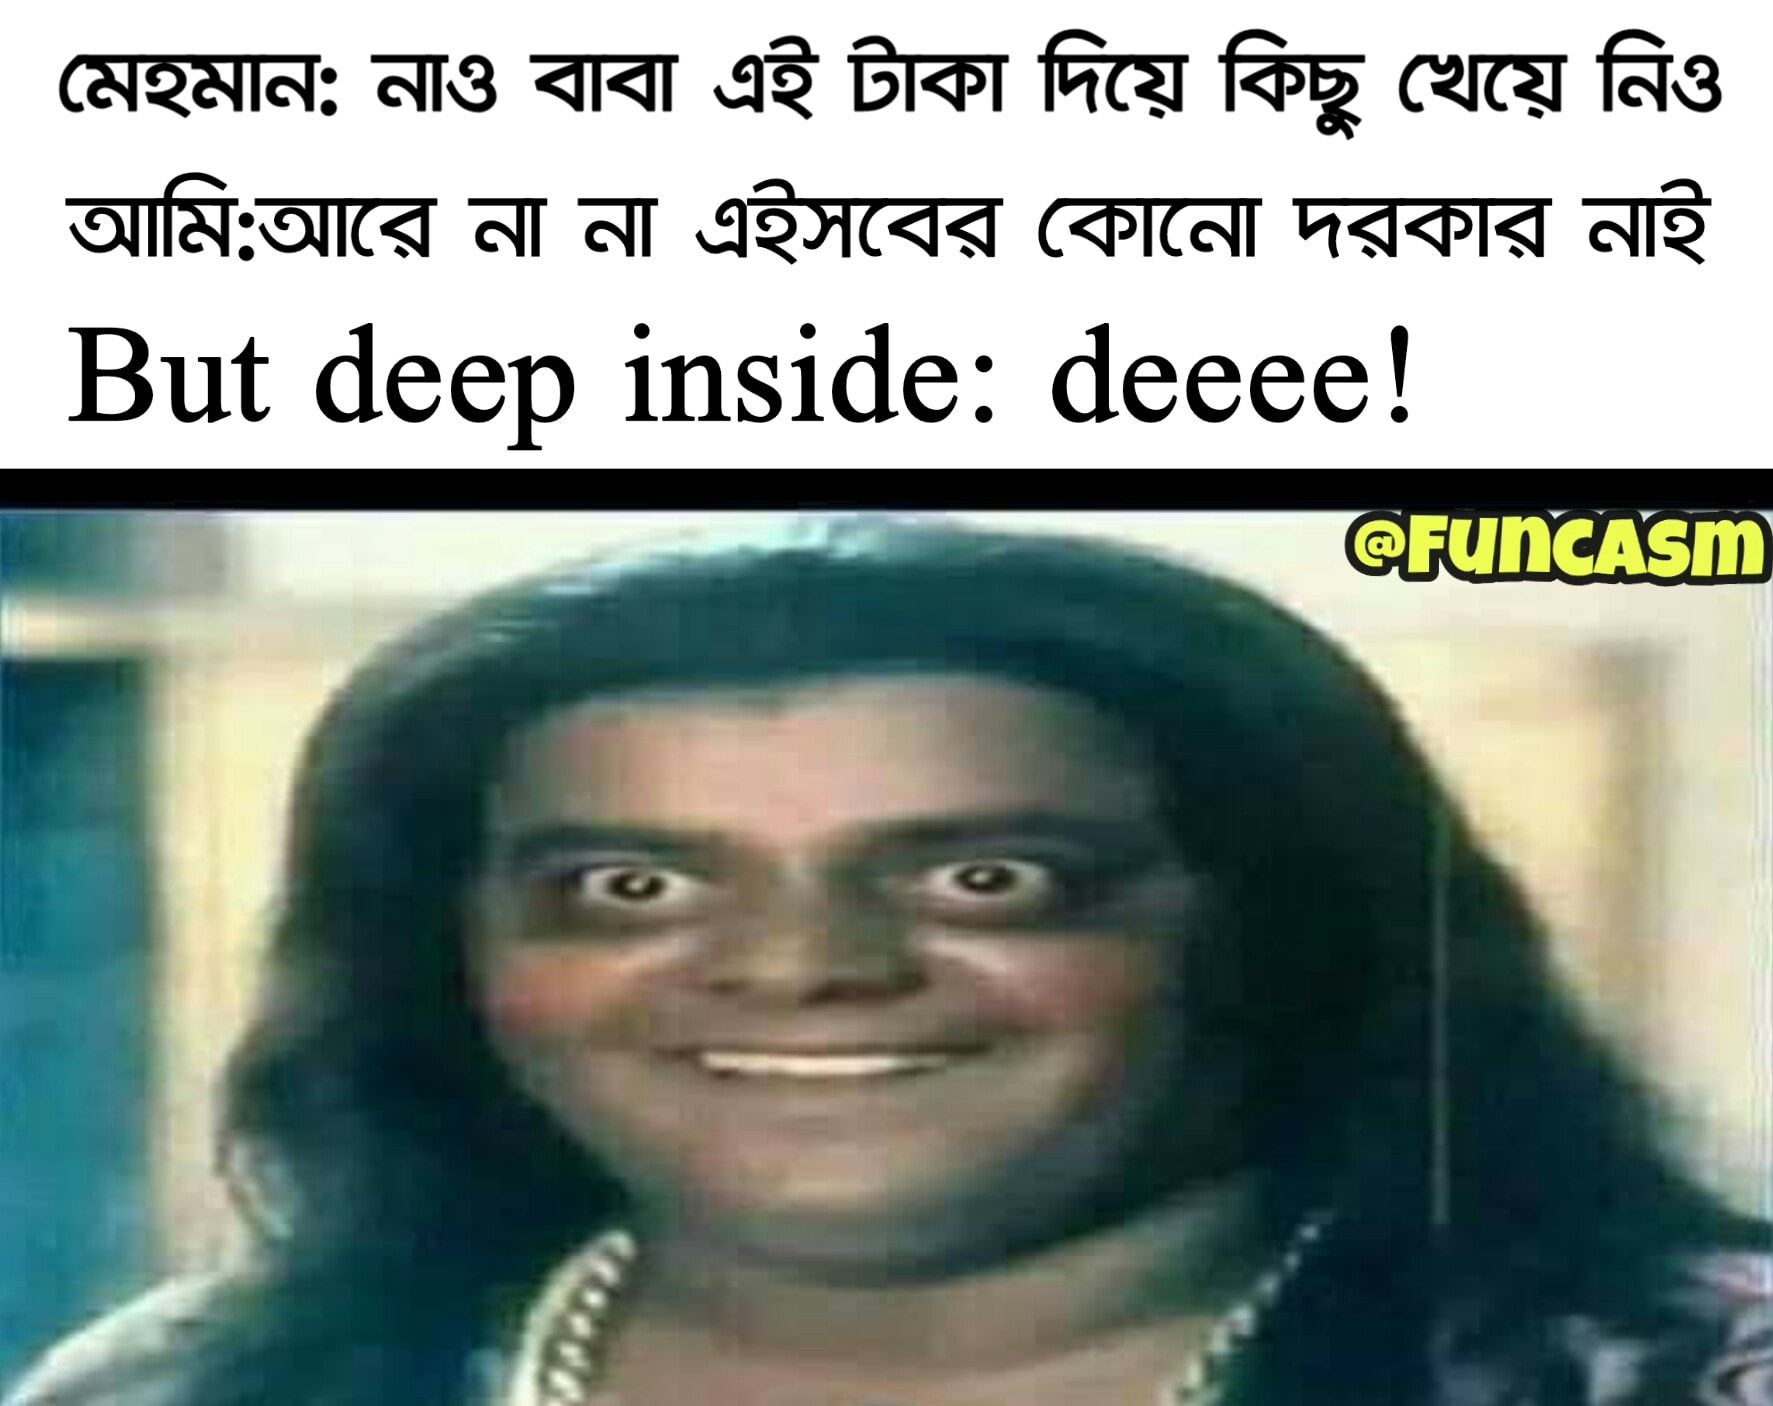
Caption: মেহমানঃ নাও বাবা এই টাকা দিয়ে কিছু খেয়ে নিও  আমিঃ আরে না না এইসবের কোনো দরকার নাই   But deep inside: deeee !
Label: non-hate